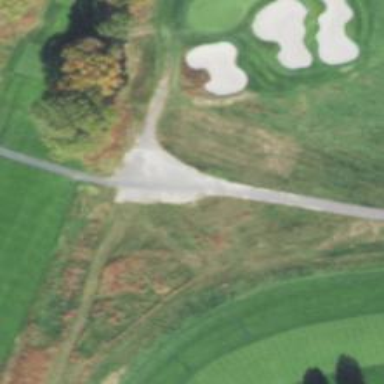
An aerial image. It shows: Path for golf carts.